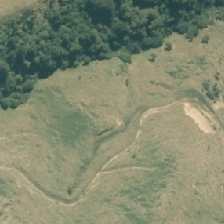
Land cover: low_producing_grassland